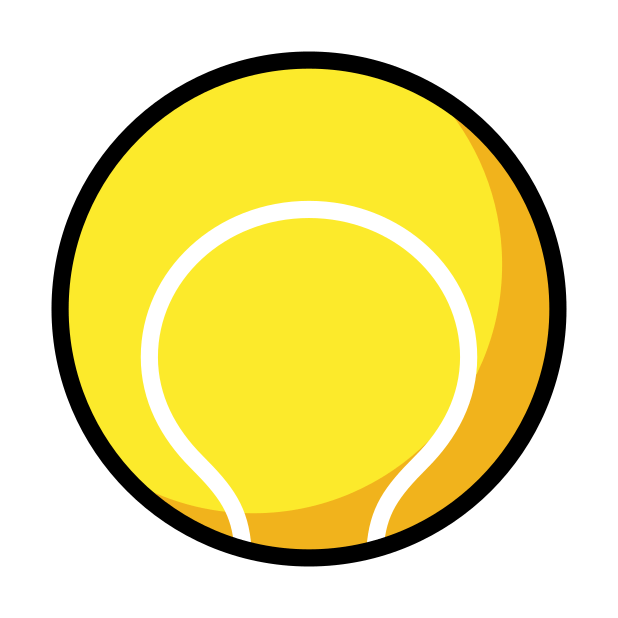
tennis